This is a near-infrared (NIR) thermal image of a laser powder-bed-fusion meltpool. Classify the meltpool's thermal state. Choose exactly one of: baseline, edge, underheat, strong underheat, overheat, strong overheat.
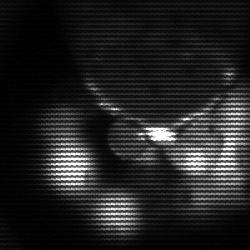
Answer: edge